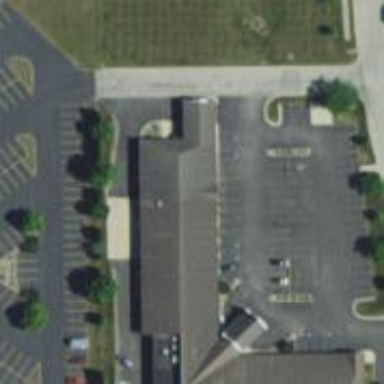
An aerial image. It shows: Clinic building.